Aerial crown-view tile of a tropical tree (Barro Colorado Island, Panama), acquired 20250317:
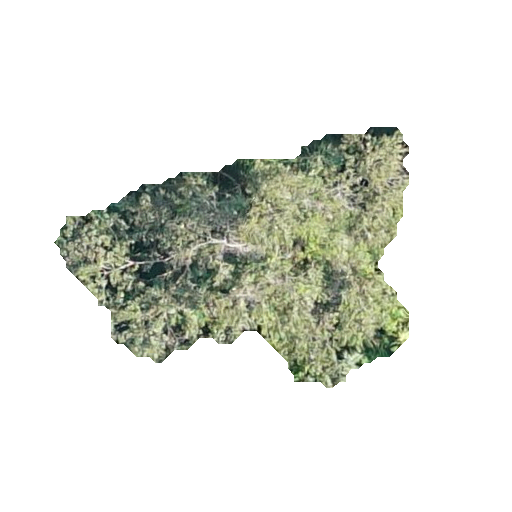
Species: Luehea seemannii
GBIF accepted scientific name: Luehea seemannii
Crown area: 88.241 m²